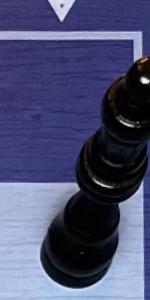
Label: Queen_Black